Question: I am trying to use a MySQL library in Eclipse. I have imported the jar file and added the source location and it looks ok, I don't get any error messages in the editor. The problem is I get an error when I run the code. I can run the same code in Processing with no problem so I think something is wrong with how I imported the library. I have managed to use the Processing library in Eclipse so I thought there'd be no problem.
This is the error I get:

It says NoSuchMethodError for line 26. I've checked the methods involved in the MySQL constructor and I can see them and open them in the package explorer, it doesn't look like anything is missing.
I'm using BezierSQLib and I downloaded it from Github here: <URL>
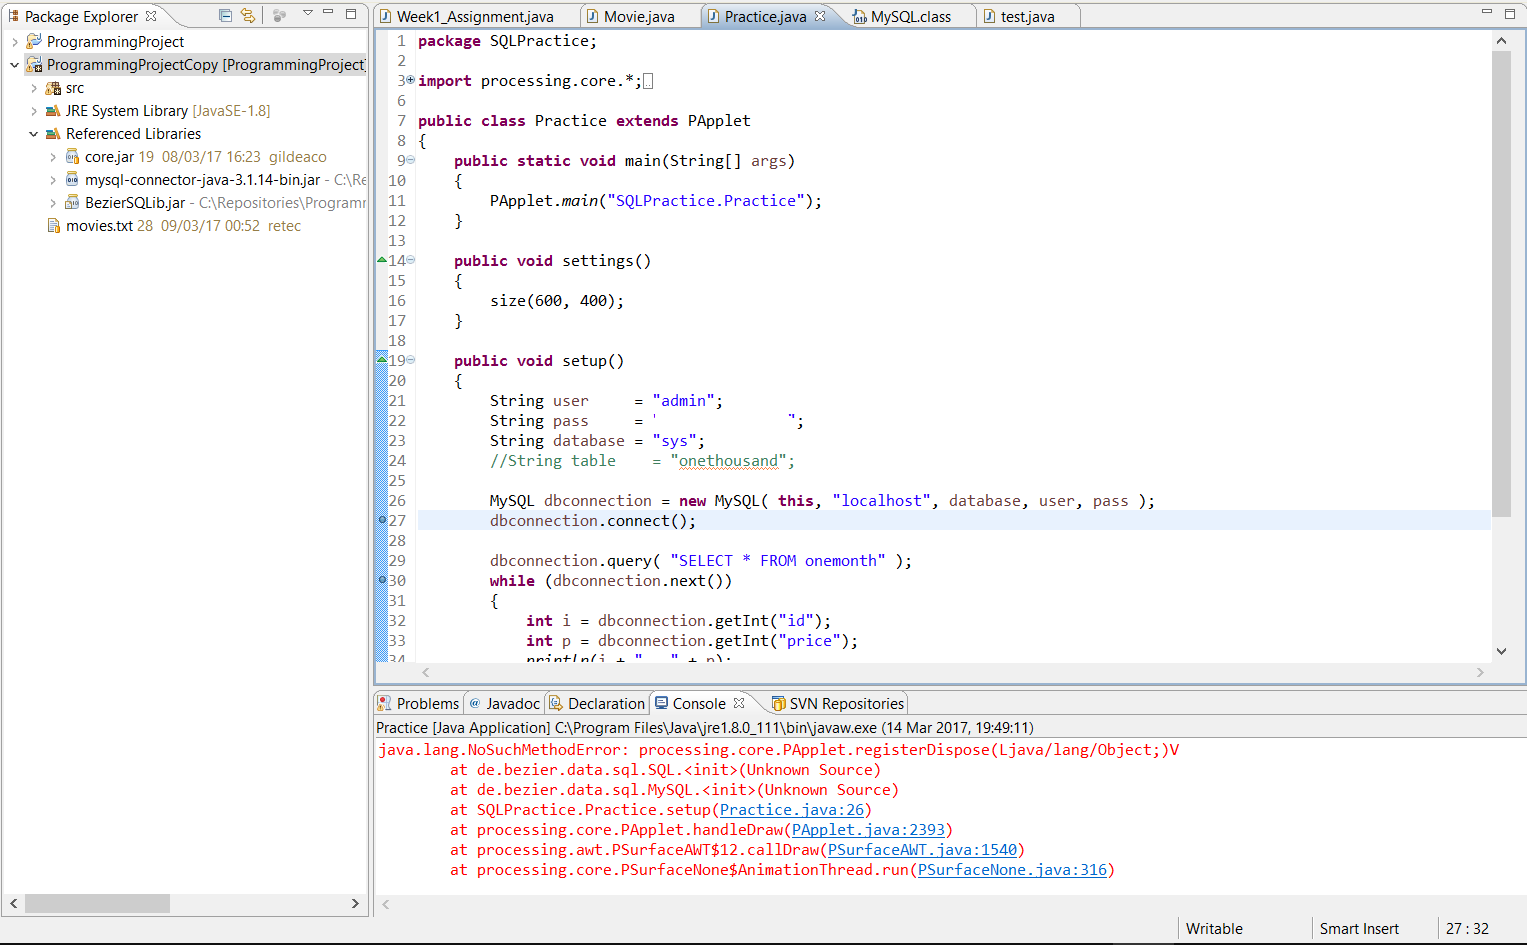
Answer: > I think something is wrong with how I imported the library.
I doubt this is the problem.
The error is telling you that the SQL Library is looking for a function called 'registerDispose()' in Processing, but your version of Processing doesn't have it.
The 'registerDispose()' function was deprecated in Processing 2 and removed in Processing 3, so it's not surprising that the library can't find it.
So it looks like you're using an old version of the library, since the GitHub page says it supports Processing 3. I'd try making sure you're using the latest versions of both the library and Processing.